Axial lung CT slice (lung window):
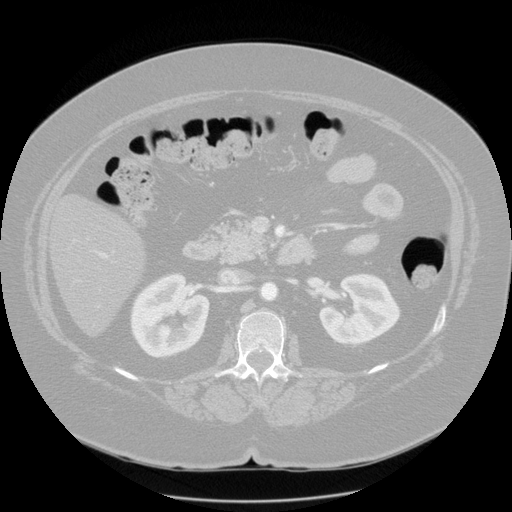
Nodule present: no